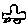
Label: car